Interaction volume radius: 5 \u00c5
Interaction volume height: 10 \u00c5
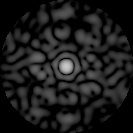
Disorder parameter: 0.8983